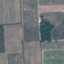
Land use / land cover: PermanentCrop